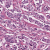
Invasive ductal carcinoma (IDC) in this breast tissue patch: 1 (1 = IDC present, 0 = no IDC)